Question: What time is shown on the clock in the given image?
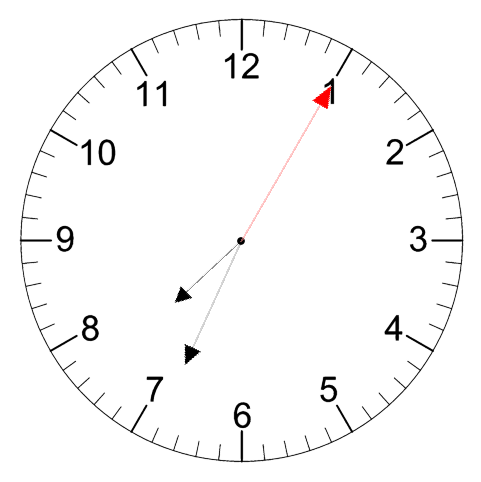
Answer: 07:34:05